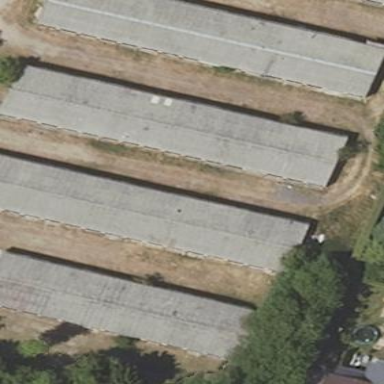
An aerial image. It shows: Group of garages.